You are looking at a signal-to-image encoding: consecutive vibration samples arranged as the rows of a grayscale square. Determine the bearing's health state. Answer with exactly one of: normal, inner_race, outer_race, ball.
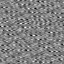
Answer: outer_race